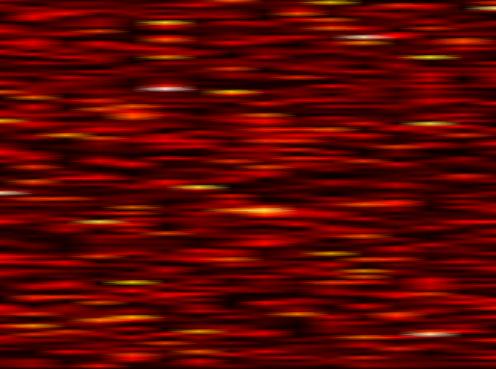
Label: WOLA